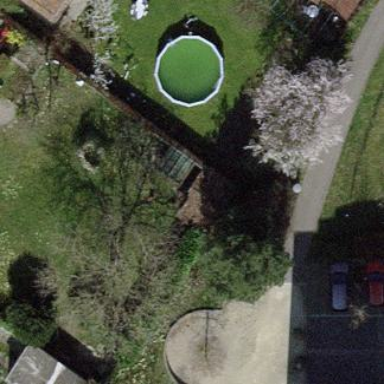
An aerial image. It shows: Shed building.